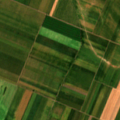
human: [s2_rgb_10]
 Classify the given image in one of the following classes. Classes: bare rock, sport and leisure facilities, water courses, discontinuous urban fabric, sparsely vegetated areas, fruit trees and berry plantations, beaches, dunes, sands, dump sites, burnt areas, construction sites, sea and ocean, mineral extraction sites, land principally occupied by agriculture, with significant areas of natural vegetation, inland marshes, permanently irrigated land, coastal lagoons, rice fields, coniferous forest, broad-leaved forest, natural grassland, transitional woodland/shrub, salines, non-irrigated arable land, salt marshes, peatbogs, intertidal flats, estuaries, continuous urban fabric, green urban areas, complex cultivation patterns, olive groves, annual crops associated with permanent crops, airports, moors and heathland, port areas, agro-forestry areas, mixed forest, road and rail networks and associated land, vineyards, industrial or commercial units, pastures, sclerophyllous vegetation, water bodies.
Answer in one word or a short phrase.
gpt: non-irrigated arable land